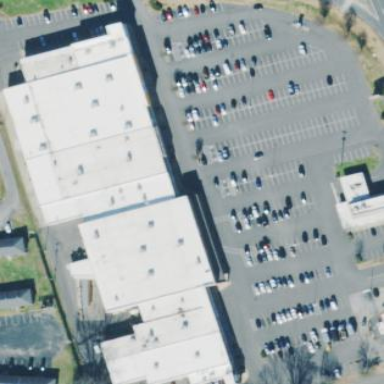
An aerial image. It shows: Parking area with asphalt surface.